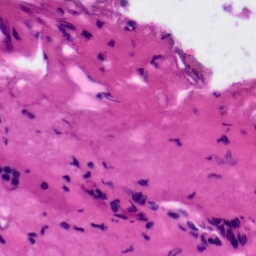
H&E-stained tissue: Tonsil